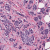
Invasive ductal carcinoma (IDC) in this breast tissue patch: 1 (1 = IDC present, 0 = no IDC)